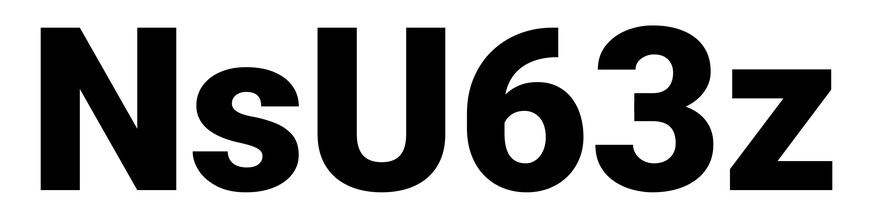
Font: Roboto_Black